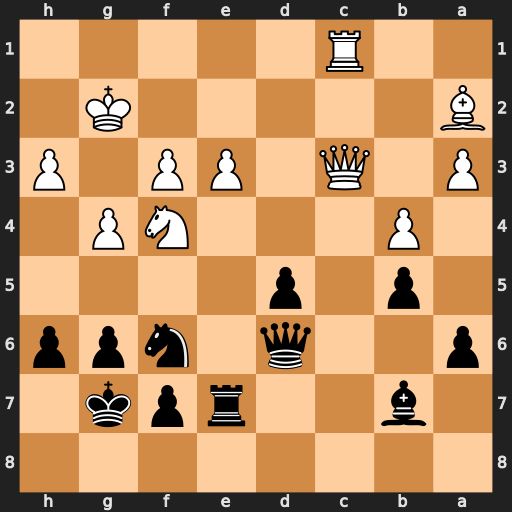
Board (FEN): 8/1b2rpk1/p2q1npp/1p1p4/1P3NP1/P1Q1PP1P/B5K1/2R5
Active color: b
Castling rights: -
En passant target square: -
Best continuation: d4 Qxd4 Qxd4